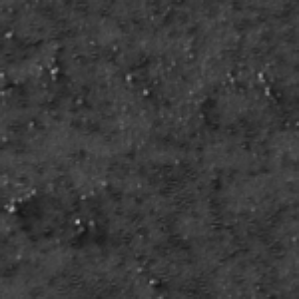
Label: frost